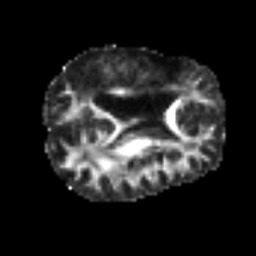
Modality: FA
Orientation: axial
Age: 50
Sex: male
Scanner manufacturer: siemens
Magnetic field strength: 3 T
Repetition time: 6.1 s
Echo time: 0.101 s